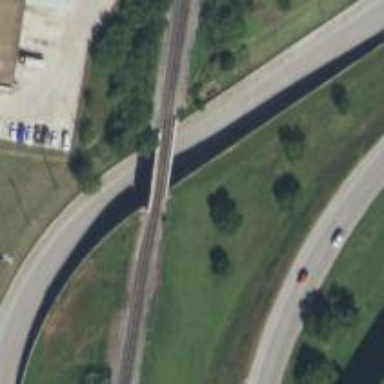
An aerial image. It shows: Secondary road with frontage road alongside.